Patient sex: M
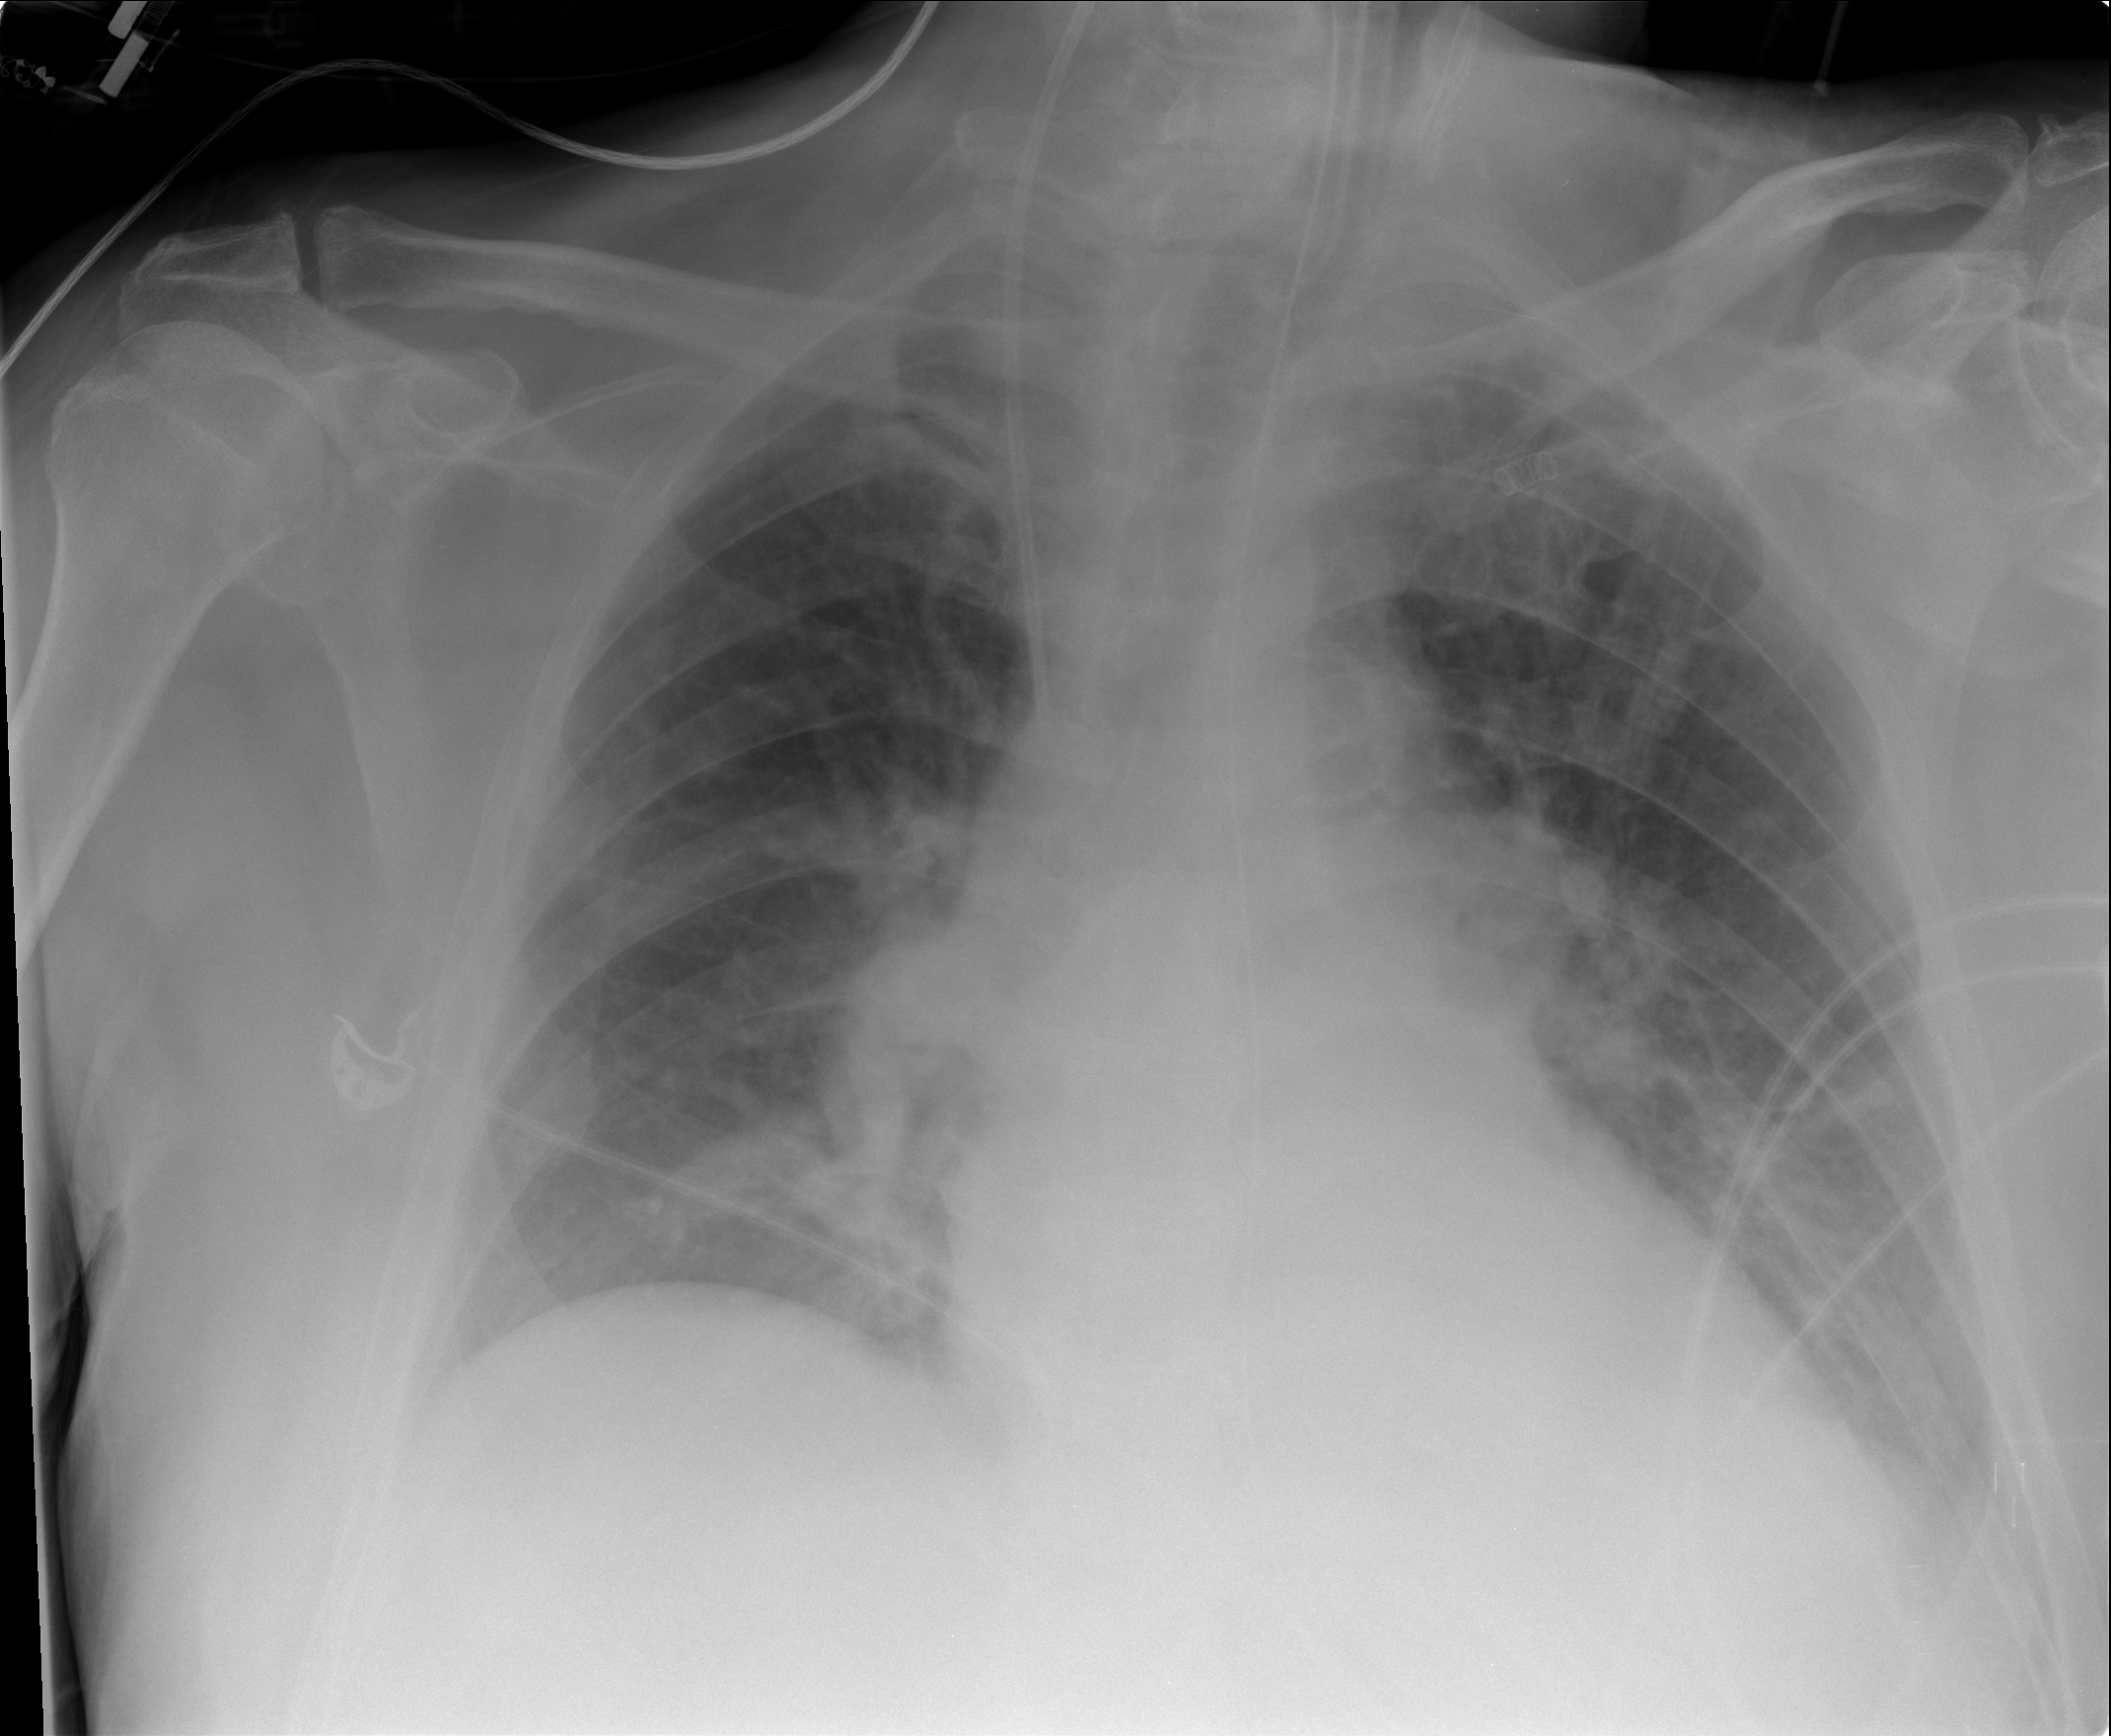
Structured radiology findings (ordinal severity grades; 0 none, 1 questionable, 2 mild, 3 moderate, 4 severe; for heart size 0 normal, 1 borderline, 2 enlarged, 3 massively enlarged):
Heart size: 1
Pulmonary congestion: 2
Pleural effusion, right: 0
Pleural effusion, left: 2
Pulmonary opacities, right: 0
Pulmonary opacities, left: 0
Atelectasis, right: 2
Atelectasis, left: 2